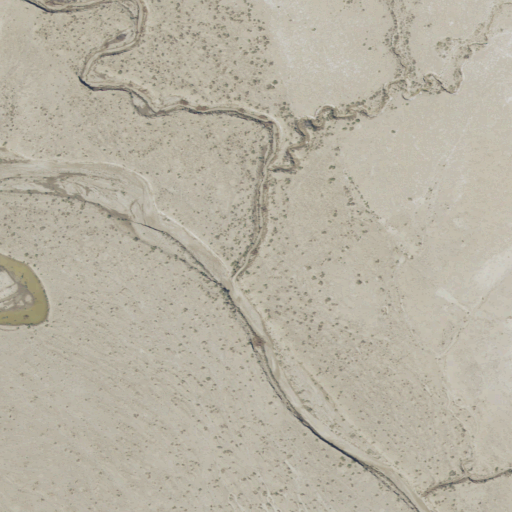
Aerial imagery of valley in Utah named Big Hole Wash containing only shrub